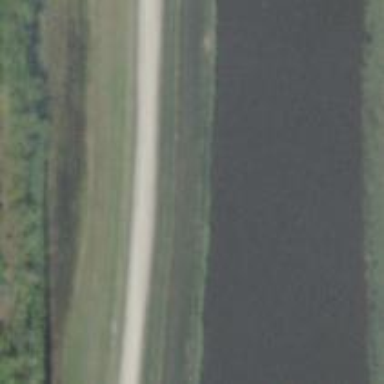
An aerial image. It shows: Track with embankment.